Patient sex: F
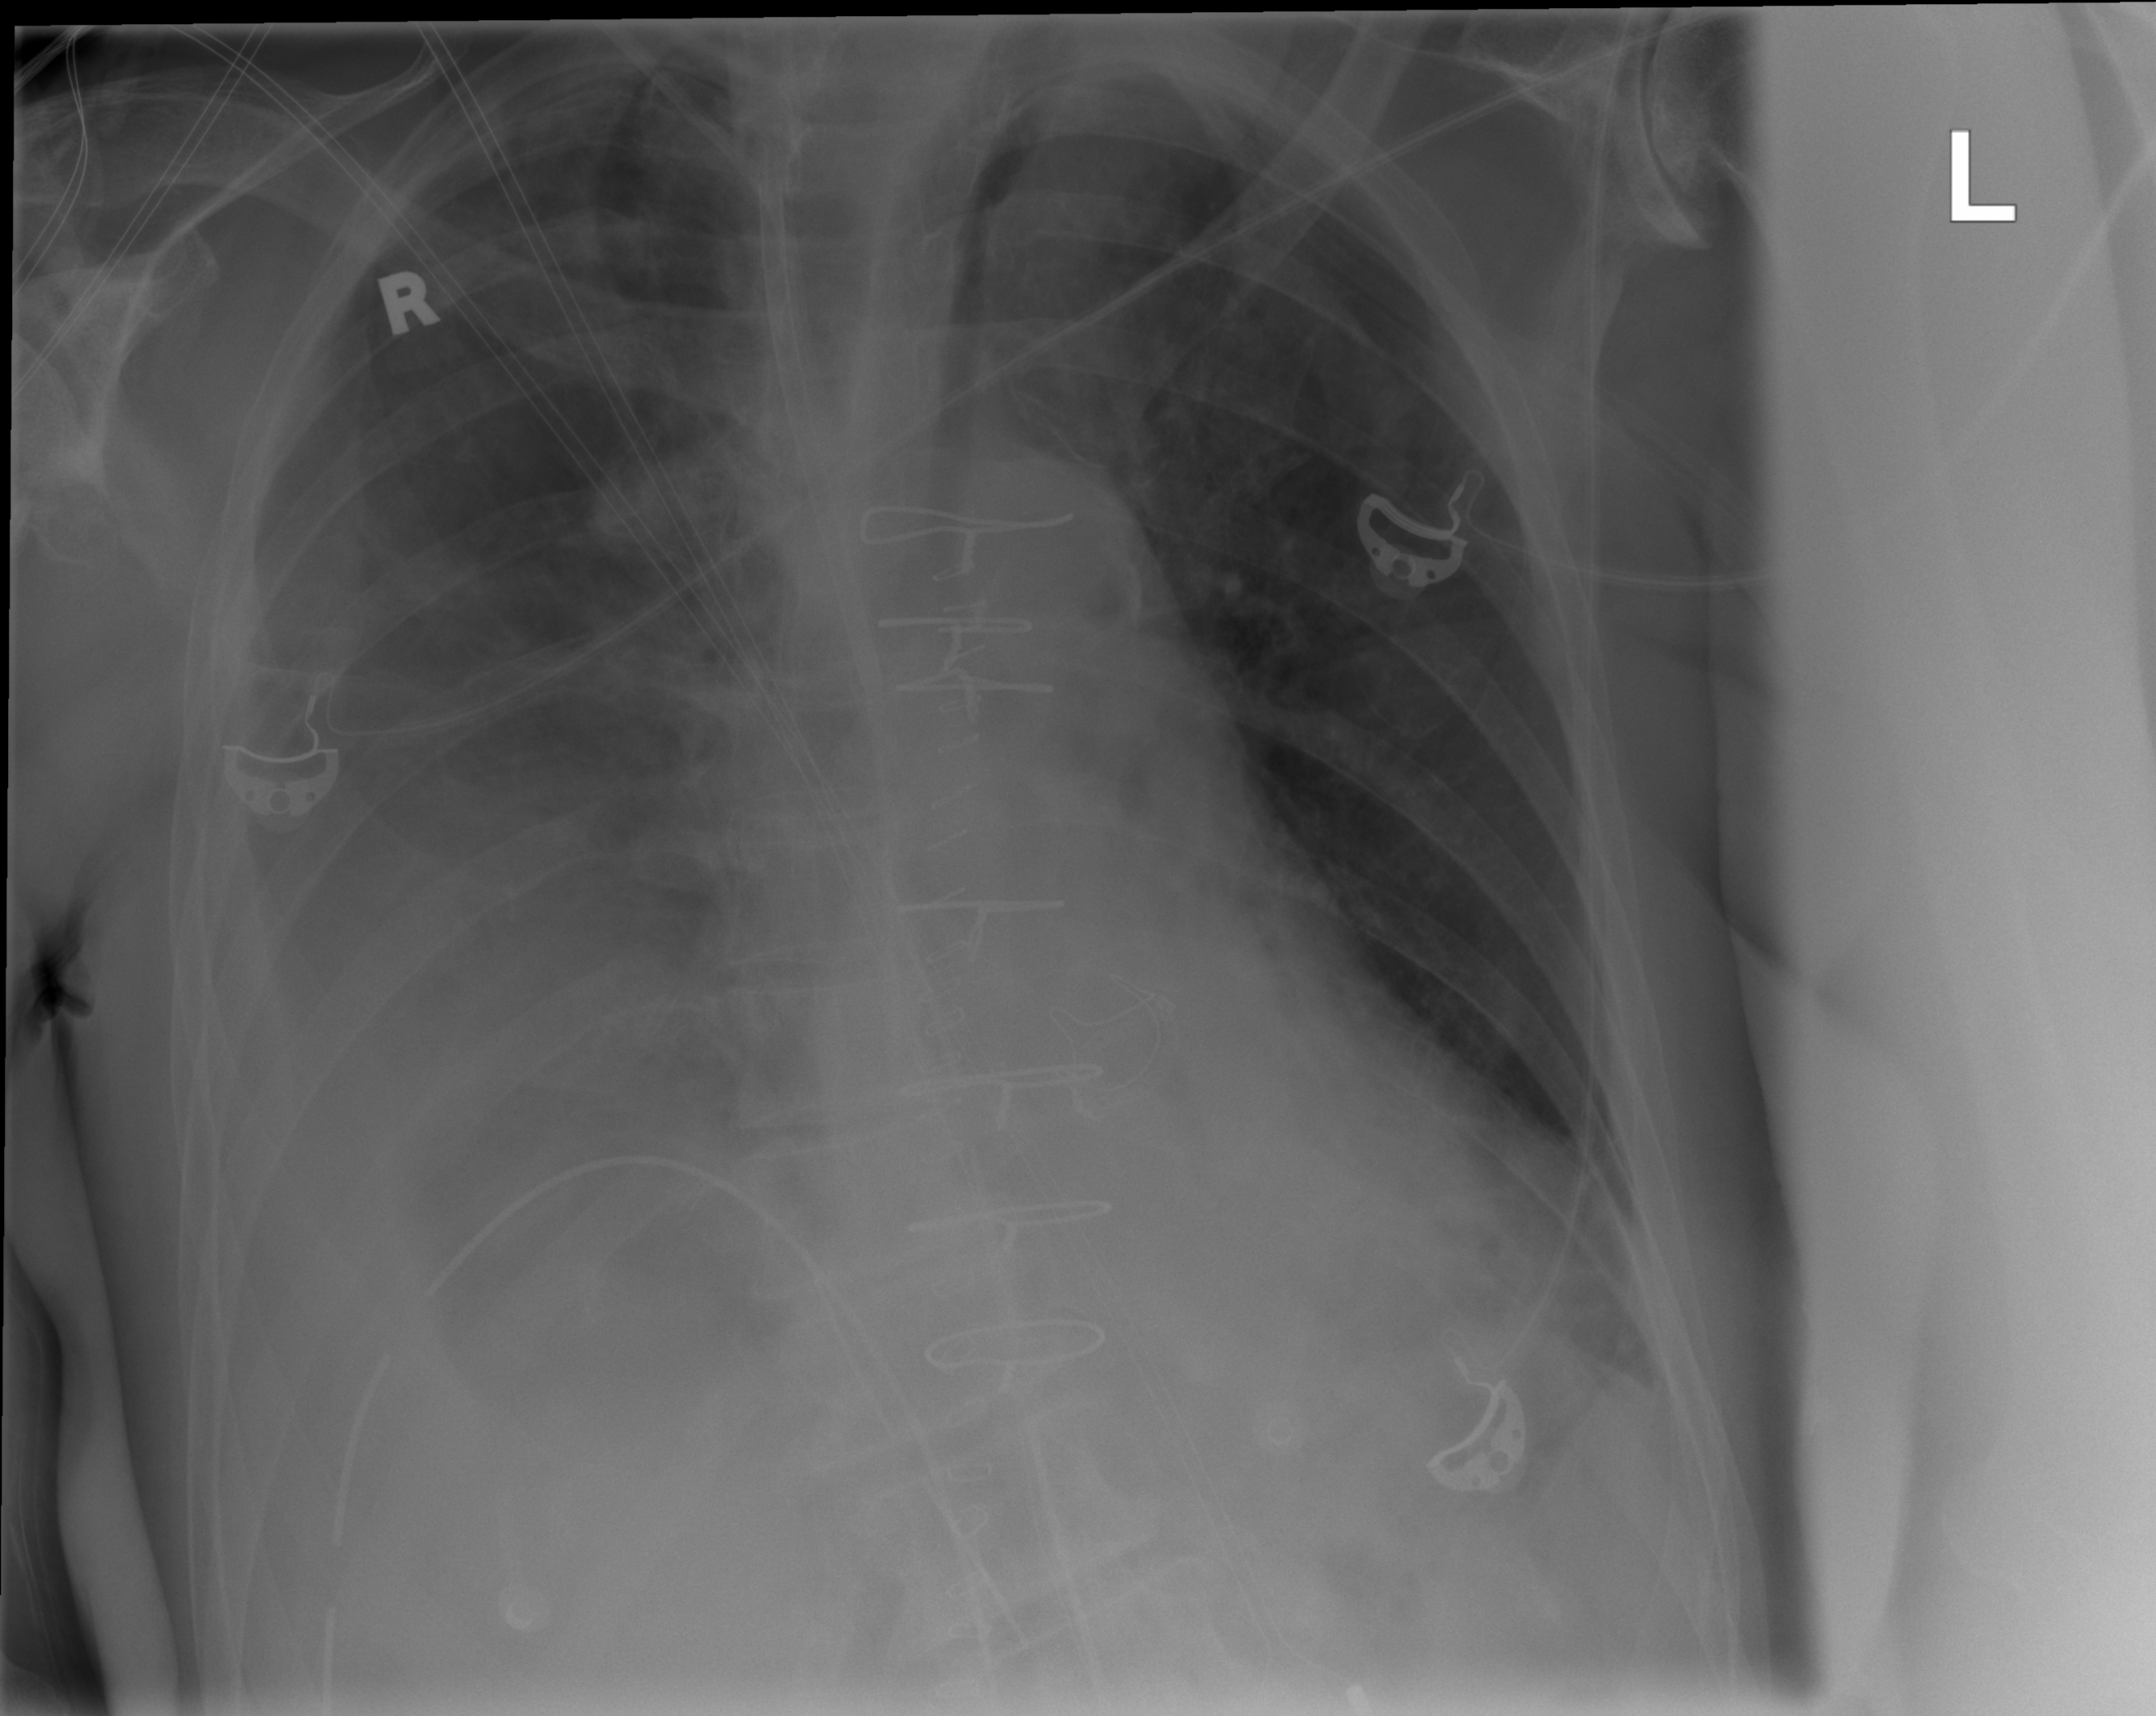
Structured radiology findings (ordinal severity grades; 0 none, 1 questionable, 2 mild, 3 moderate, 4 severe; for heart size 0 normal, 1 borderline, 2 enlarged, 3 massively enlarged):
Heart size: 0
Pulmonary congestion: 0
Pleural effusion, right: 3
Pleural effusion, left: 0
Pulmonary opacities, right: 3
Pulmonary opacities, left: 0
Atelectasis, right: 3
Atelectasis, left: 2